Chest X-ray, AP view. Patient: 62 years old, sex M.
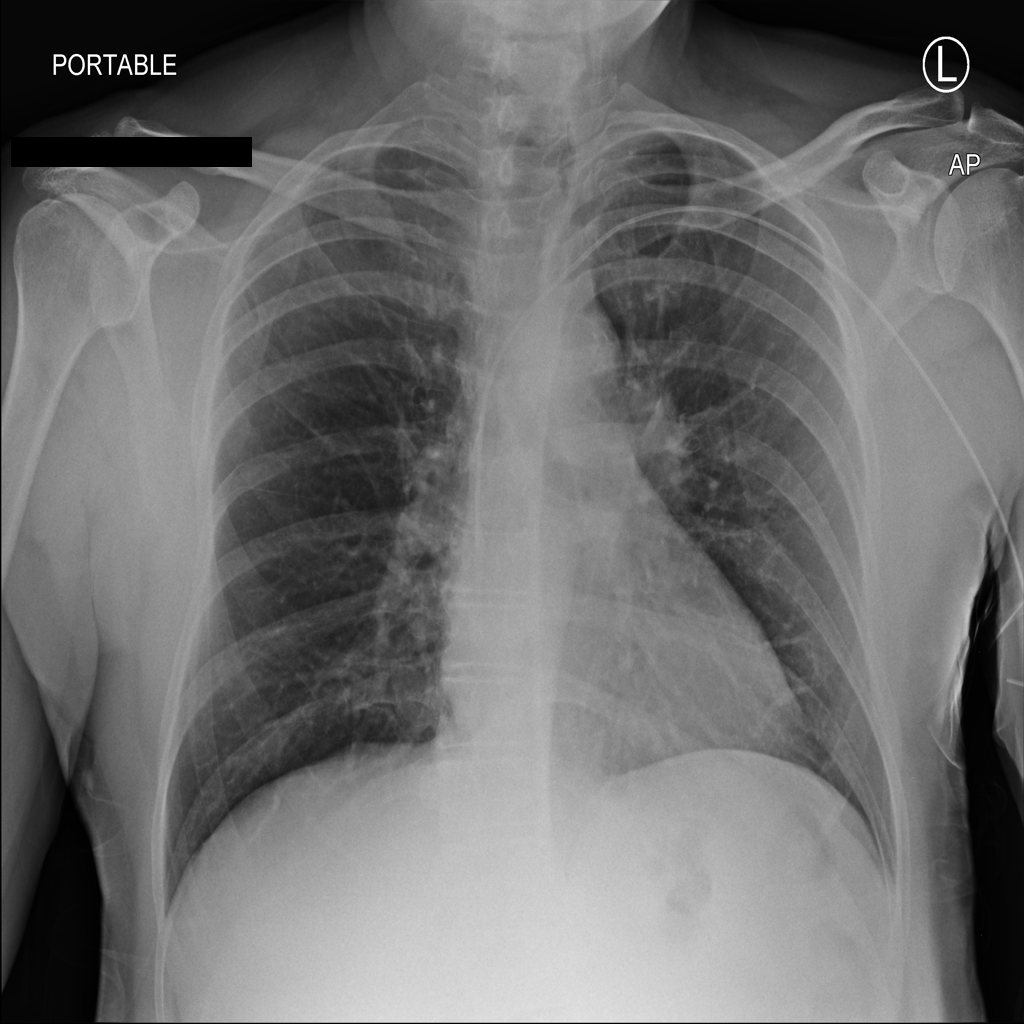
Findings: Pleural_Thickening